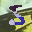
Label: 5